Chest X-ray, PA view. Patient: 27 years old, sex M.
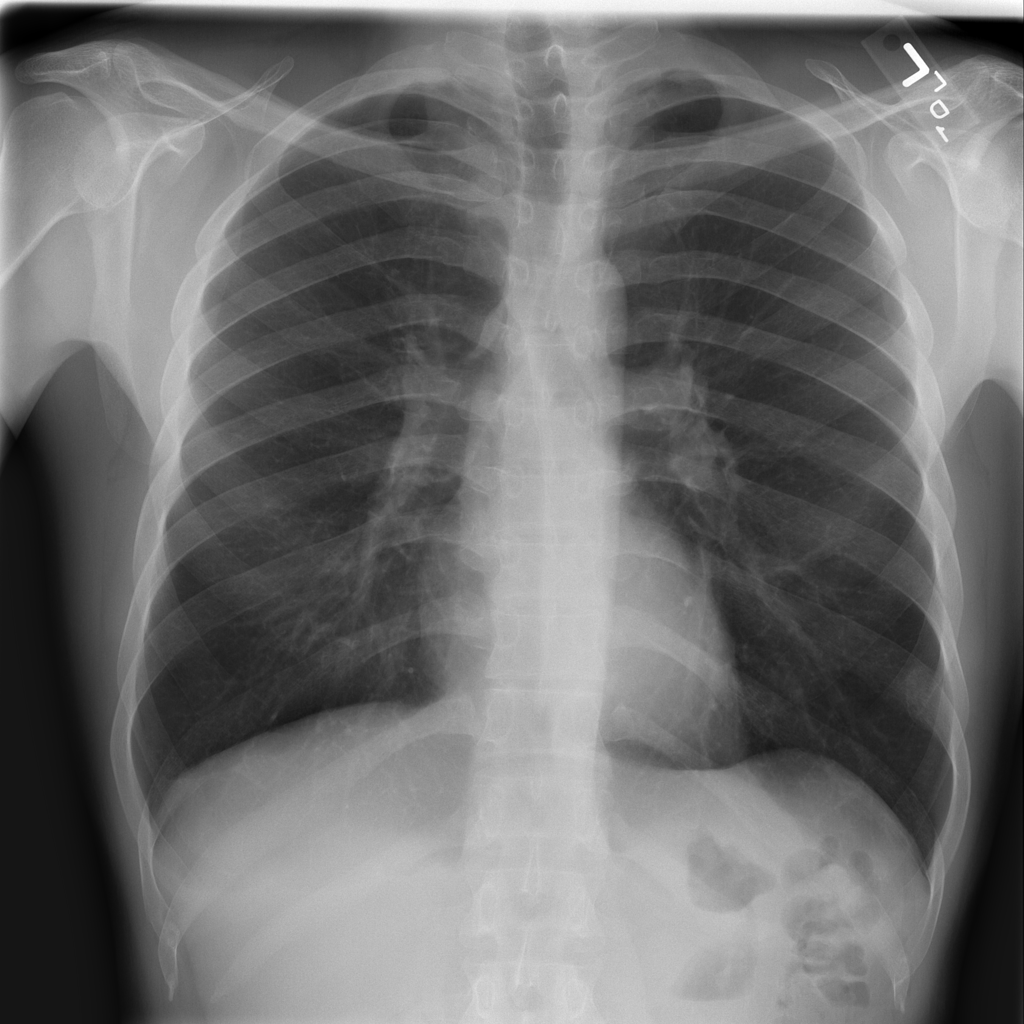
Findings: No Finding